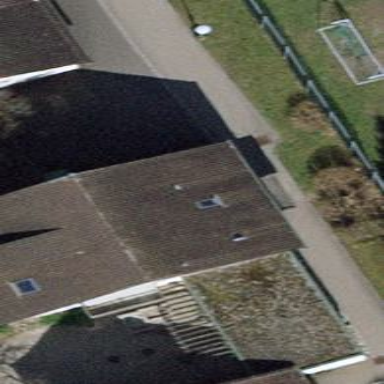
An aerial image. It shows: Kindergarten building.